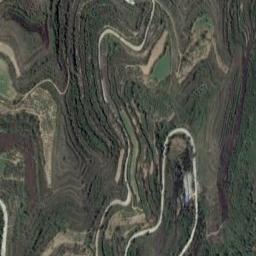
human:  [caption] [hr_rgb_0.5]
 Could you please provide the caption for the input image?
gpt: The bare and green terrace is next to some trees .

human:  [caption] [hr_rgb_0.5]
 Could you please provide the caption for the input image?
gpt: There is a straight path between the terraces .

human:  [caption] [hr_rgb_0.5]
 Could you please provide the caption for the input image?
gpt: A large layer of brown and green mixed terraces with several winding narrow paths .

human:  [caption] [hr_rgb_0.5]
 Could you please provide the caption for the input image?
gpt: There are several roads on the terrace .

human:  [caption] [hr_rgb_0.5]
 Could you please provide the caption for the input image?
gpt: There are several rivers go across the terraces .